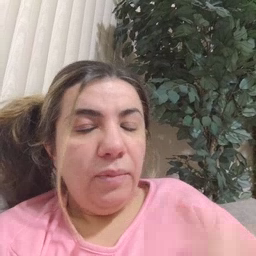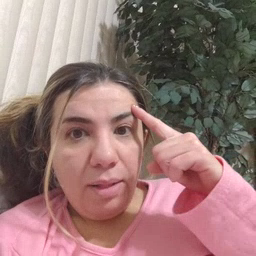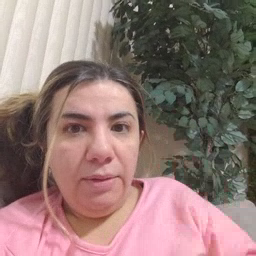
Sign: think